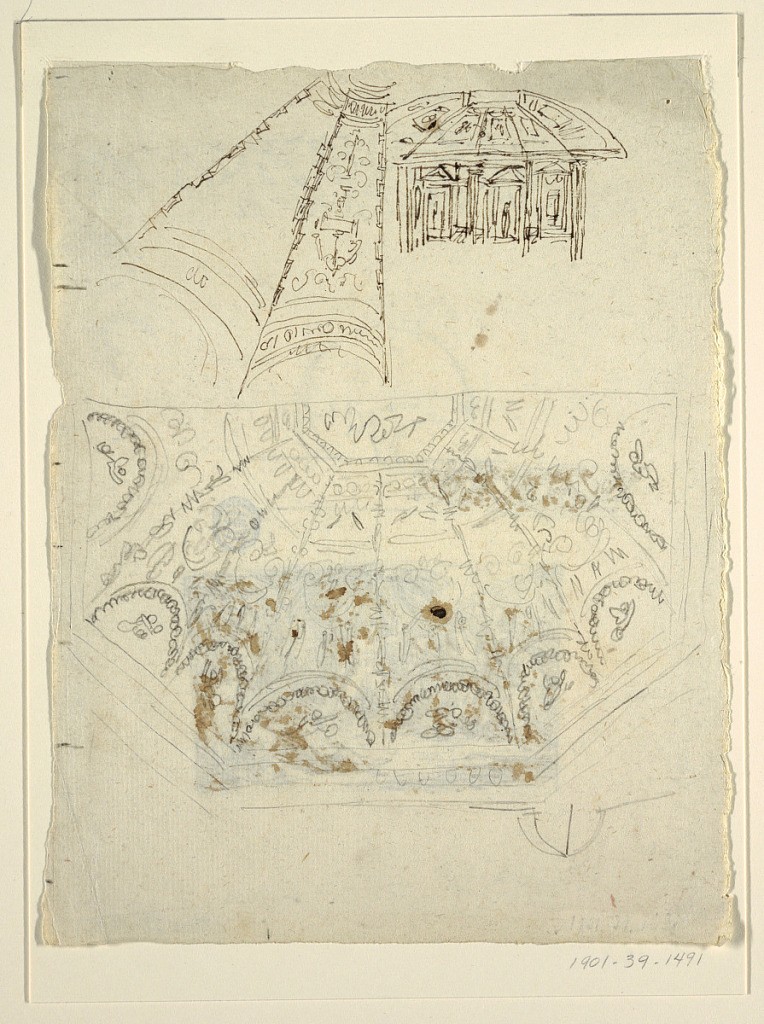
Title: Study for the Sala di Apollo, Palazzo Milzetti, Faenza
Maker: Felice Giani, Italian, 1758–1823
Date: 1804–05
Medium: Pen and brown ink, brush and brown wash, black chalk on white laid paper
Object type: Drawing
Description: At top left in ink, one section of an octagonal ceiling; below in black chalk, one half of octagonal ceiling shown in plan. At top right in ink, an elevation of what may be same room.